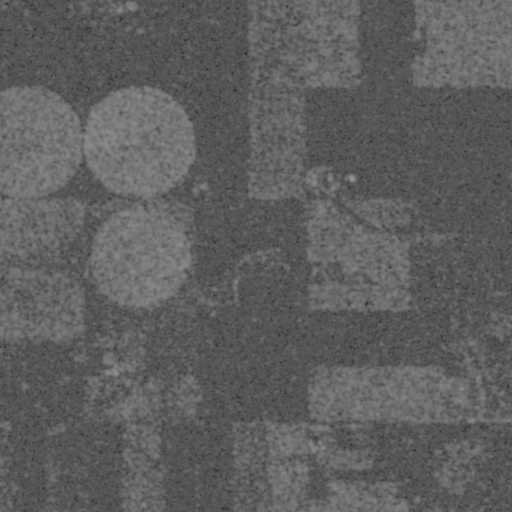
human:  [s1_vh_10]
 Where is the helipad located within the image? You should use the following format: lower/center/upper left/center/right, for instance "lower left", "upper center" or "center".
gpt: The helipad is located in the upper left of the image.
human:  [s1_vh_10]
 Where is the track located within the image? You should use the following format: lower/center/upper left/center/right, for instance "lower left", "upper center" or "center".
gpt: There is no track in the image.

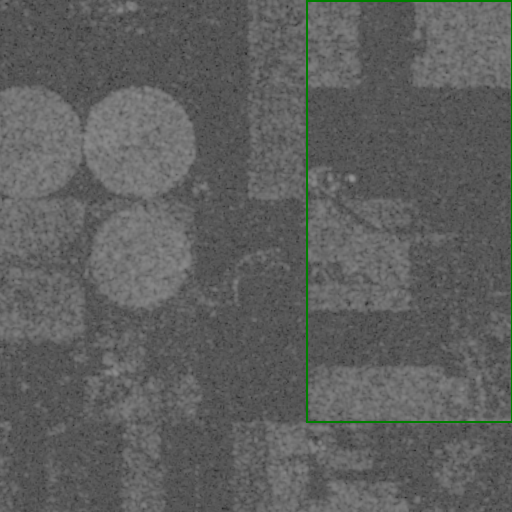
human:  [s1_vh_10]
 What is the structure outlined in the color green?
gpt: The structure outlined in green is a crop field.
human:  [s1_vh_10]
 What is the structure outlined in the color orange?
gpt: There is no orange outline.